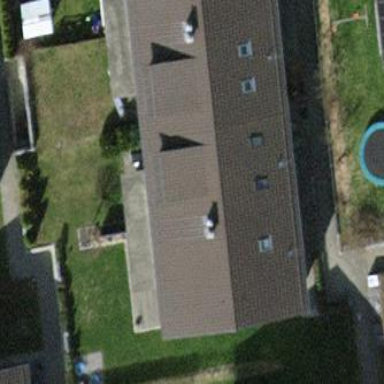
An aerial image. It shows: Terrace building with gabled roof.